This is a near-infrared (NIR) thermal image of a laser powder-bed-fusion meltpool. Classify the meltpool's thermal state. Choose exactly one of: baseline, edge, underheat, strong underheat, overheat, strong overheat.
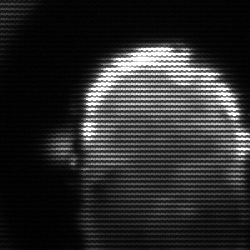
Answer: baseline